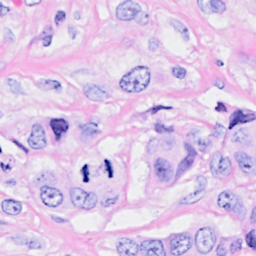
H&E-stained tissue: Breast